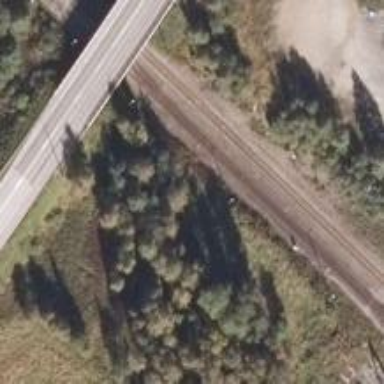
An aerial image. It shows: Railway siding for service.